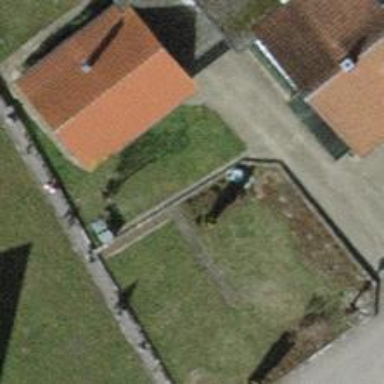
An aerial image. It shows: Garage.